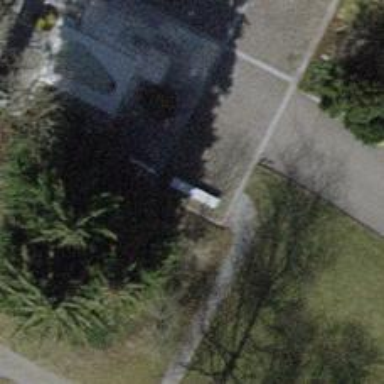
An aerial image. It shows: White concrete bench.